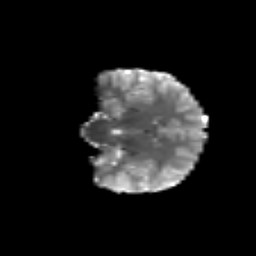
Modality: T2w
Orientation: coronal
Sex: female
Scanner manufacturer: siemens
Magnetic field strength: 3 T
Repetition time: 5 s
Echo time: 0.071 s